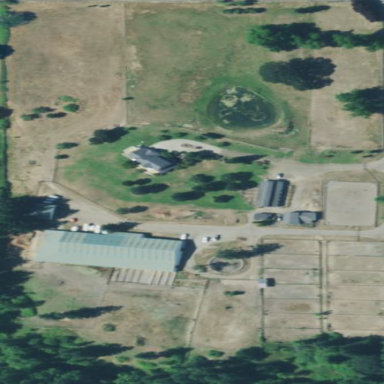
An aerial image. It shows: Area designated for horse riding.